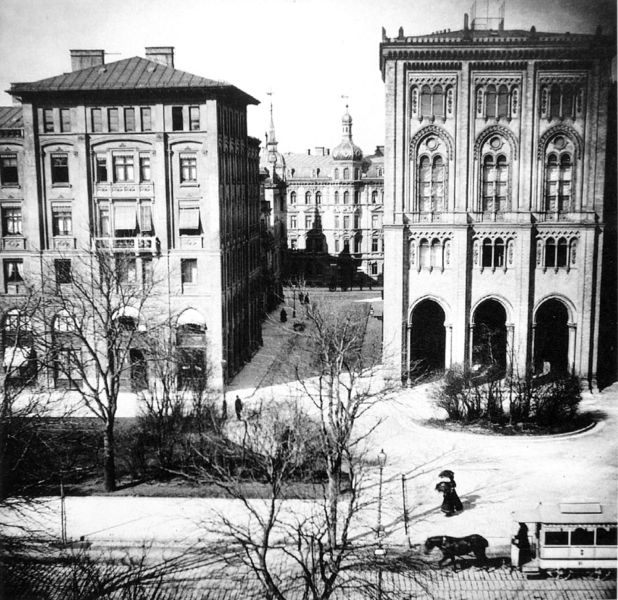
Titel: Nordseite des Maximiliansforums mit Blick in die Seitzstraße zwischen Regierungsgebäude und bestehender Bebauung
Standort: München
Institution: Stadtmuseum, Graphische Sammlung
Schlagwörter: baum, himmel, mann, schatten, weiß, bäume, frauen, menschen, stadt, äste, fenster, frau, fussgänger, grau, hell, hintergrund, laterne, laternen, licht, männer, schwarz, strasse, tür, zeichnung, anlage, dach, dame, gebäude, haus, regenschirm, schirm, tier, weg, wiese, architektur, mensch, stein, fünf, häuser, kalt, zweige, büsche, einsam, gehen, kirche, sonne, person, pflanzen, gotik, renaissance, kamin, kamine, pferd, runf, turm, deutschland, rappe, bogen, fassade, fassaden, gasse, passanten, pflaster, leer, dächer, giebel, schornsteine, allee, kahl, herbst, winter, kutsche, läden, platz, pilaster, rundbogen, wagen, kuppel, foto, fotografie, photographie, straßen, bögen, erker, arkade, wohnhaus, durchblick, bürgersteig, gehsteig, türmchen, türme, zwiebelturm, münchen, palast, kälte, schwarz-weiss, asphalt, trottoir, jalousie, flanieren, fussweg, arkaden, sonntag, photo, fries, sims, gesims, muff, risalit, archivolten, walmdach, mezzanin, mittelalter, bahn, eisenbahn, beet, beete, etagen, geschosse, gleise, schienen, gothik, fotographie, stockwerke, mietshaus, klassisch, fenser, etage, kollonade, flachdach, rondell, straßenbahn, tram, trambahn, pferdekutsche, menschne, waggon, altstadt, hochhäuser, einspanner, fussgaänger, gepflastert, gotische architektur, pferdebahn, strassenbahnwagen, zweibahnige fenster, neuzeit, fnster, uralt, gothic, 19. jahrhundert, utschalnd, 60er jahre, fenster#, d#cher, alt berlin, pferdeeisenbahn, 20iger jahre